Question: In programming files, I use whitespace-mode to highlight the tab and long lines. The default highlighting is too garnish for me.I just want to highlight them with a gray background and keep whatever normal color it should be for the font. How could I set that?
The following setup does not work. I'd like the code beyond 80 columns appearing yellowish, as the characters inside 80 columns in the snapshot.
'''
;; face for long lines' tails
(set-face-attribute 'whitespace-line nil
:background "#555"
:weight 'bold)
;; face for Tabs
(set-face-attribute 'whitespace-tab nil
:background "#555"
:weight 'bold)
'''

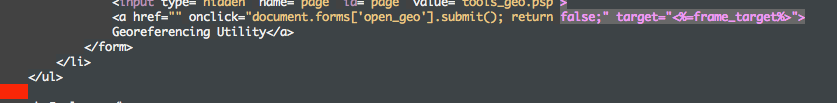
Answer: 'set-face-attribute' changes only the attributes you specify.
Set ':foreground' to 'nil':
'''
(set-face-attribute 'whitespace-line nil
:foreground nil
:background "#555"
:weight 'bold)
'''